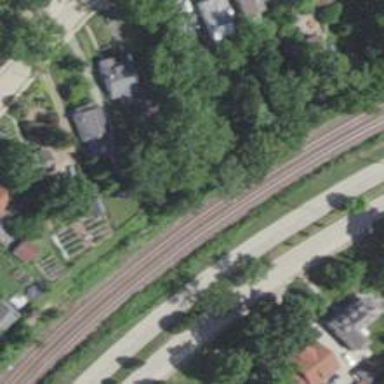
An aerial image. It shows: Railway track.